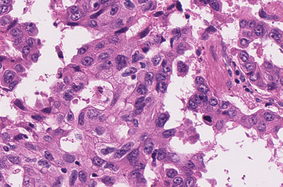
Tumor epithelial tissue: yes
Tumor-associated stroma tissue: no
Normal tissue: no